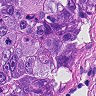
Metastatic tissue present: yes